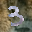
Label: 3